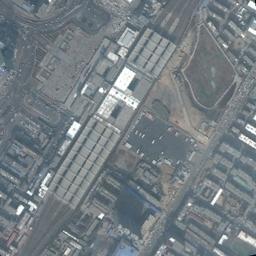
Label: railway_station